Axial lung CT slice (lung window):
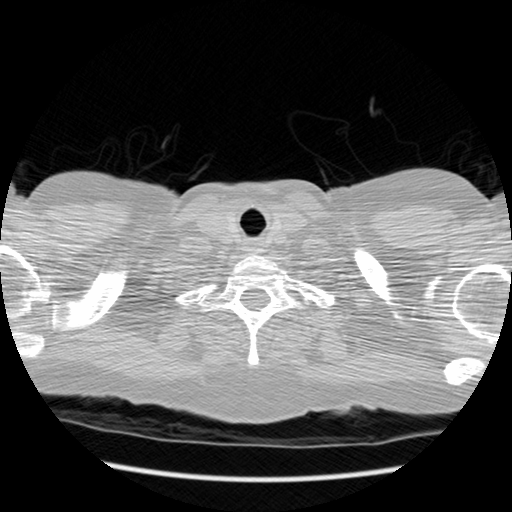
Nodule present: no